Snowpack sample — Buffalo Mountain, Silverthorne, Colorado, USA (1/25/25, 10:11 AM MST)
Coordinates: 39.6222, -106.1139
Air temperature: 22 °F
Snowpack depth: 110 cm
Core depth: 10 cm
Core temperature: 46.4 °F
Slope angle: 12°, slope face: 102°
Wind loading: high
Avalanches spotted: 0
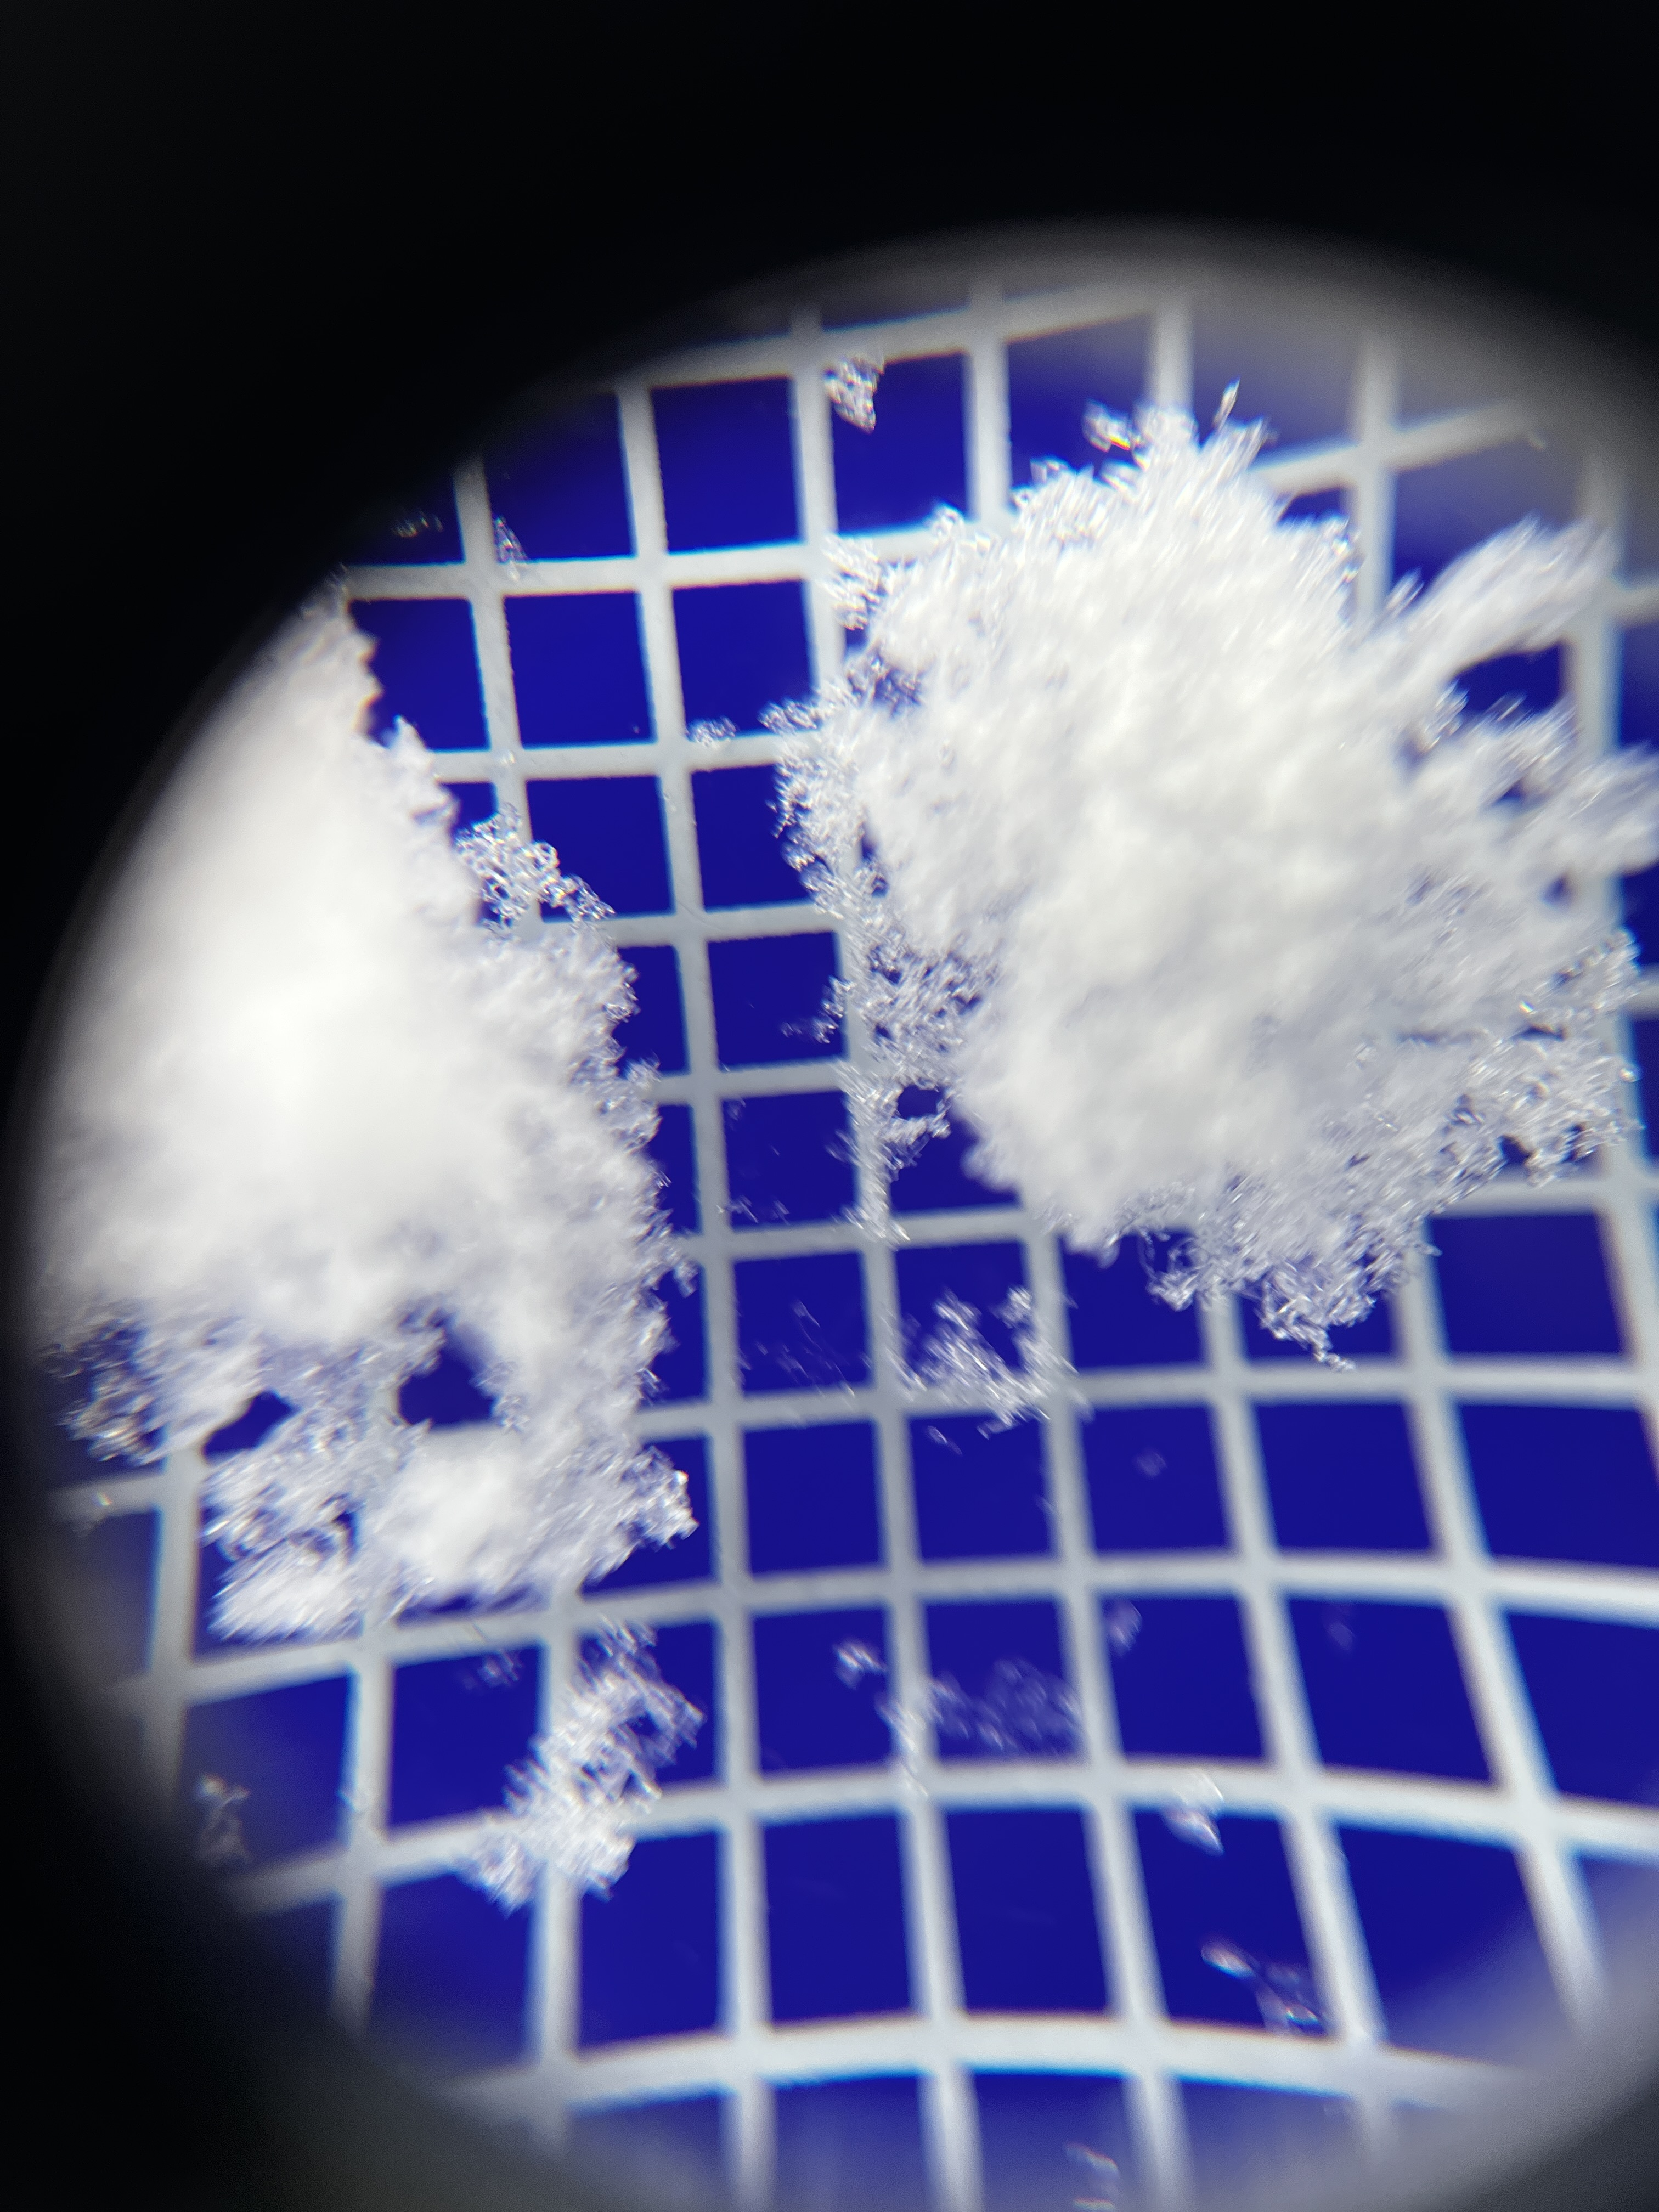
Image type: magnified_profile
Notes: No avalanches nearby, collected on the outskirts of a fire break 15 meters from the treeline, on way to Buffalo and Red Mountain